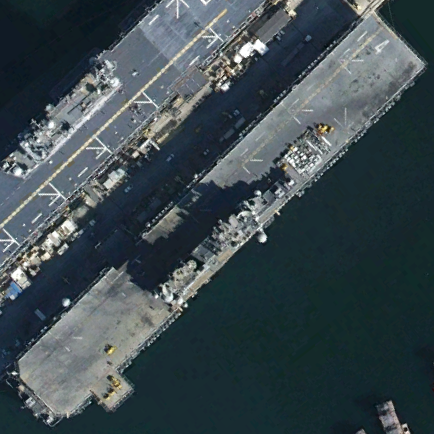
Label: Wasp-class_assault_ship